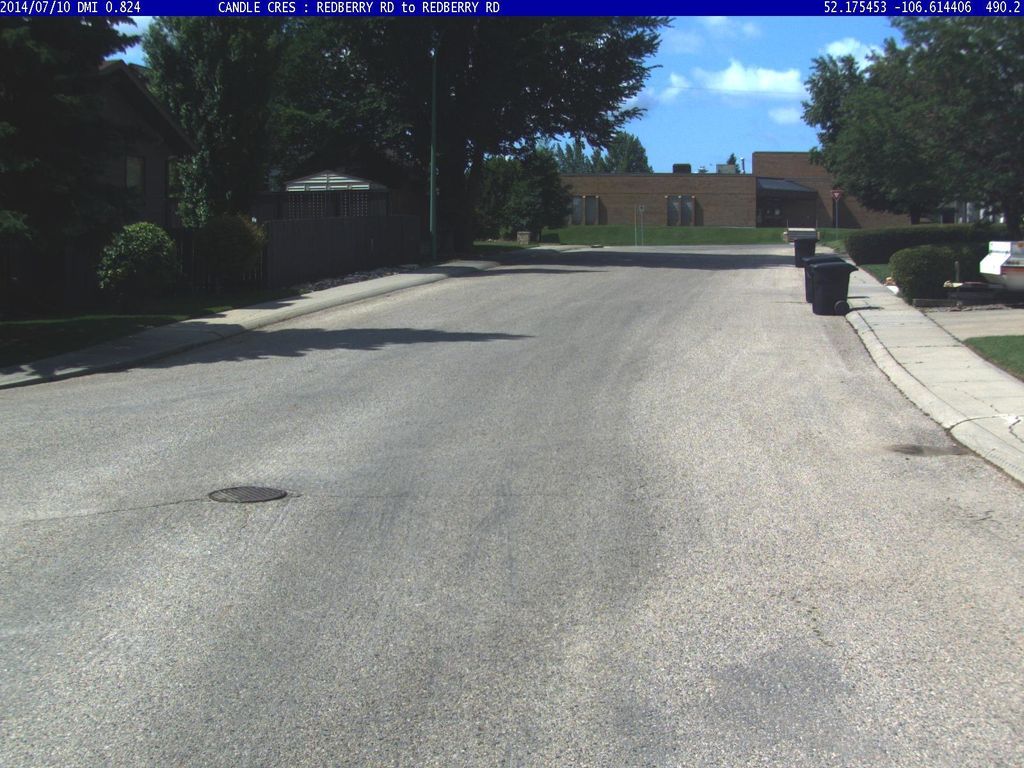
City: saskatoon